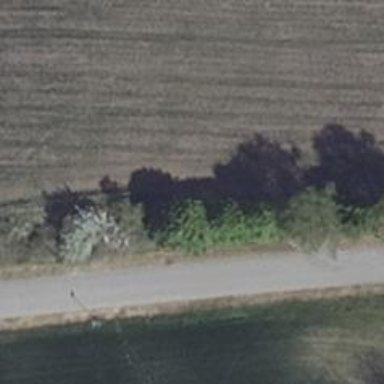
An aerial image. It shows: Row of deciduous broadleaved trees.